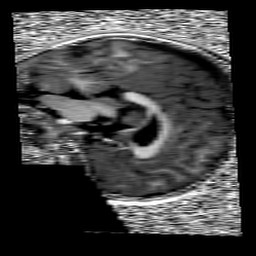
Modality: UNIT1
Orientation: sagittal
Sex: female
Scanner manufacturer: siemens
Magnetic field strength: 3 T
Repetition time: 5 s
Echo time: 0.00355 s